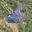
Label: 6